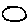
Label: moon